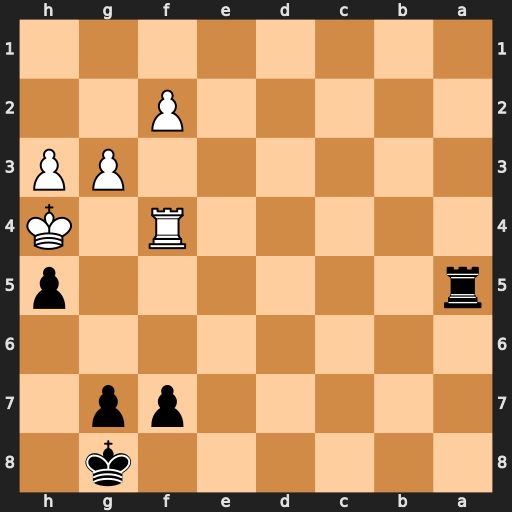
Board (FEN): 6k1/5pp1/8/r6p/5R1K/6PP/5P2/8
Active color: b
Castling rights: -
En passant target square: -
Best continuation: g5+ Kxh5 gxf4+